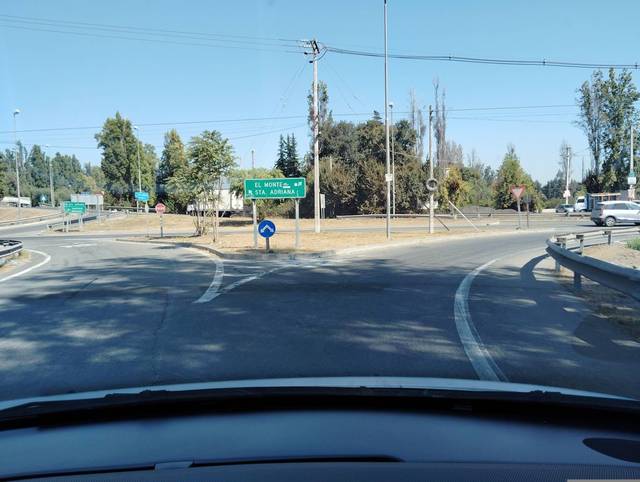
Region: Chile
Coordinates: -33.698, -70.969